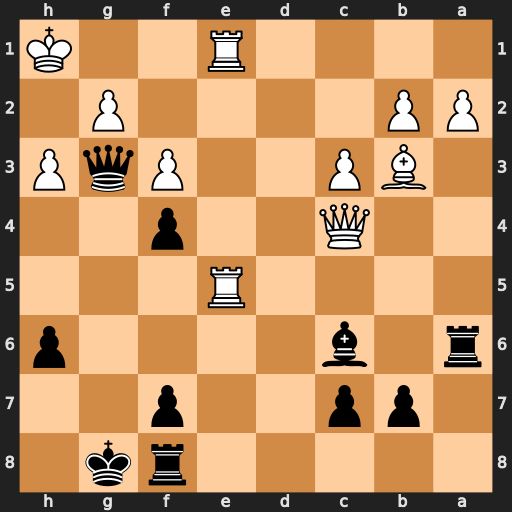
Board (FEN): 5rk1/1pp2p2/r1b4p/4R3/2Q2p2/1BP2PqP/PP4P1/4R2K
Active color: b
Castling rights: -
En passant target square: -
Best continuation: Bxf3 Qf1 Qxh3+ Kg1 Rg6